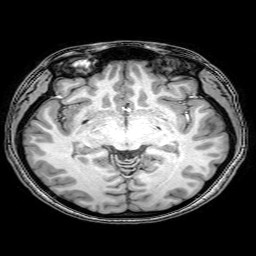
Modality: T1w
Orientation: coronal
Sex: female
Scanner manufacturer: philips
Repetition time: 0.008108 s
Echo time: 0.00371 s